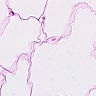
Metastatic tissue present: no